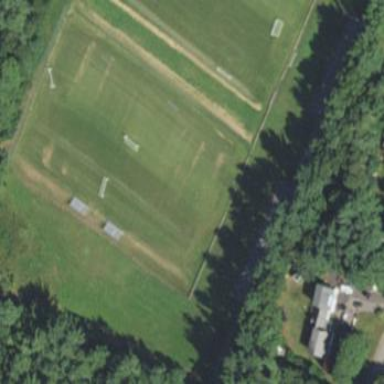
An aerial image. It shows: Soccer pitch for leisureland activities.